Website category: sports
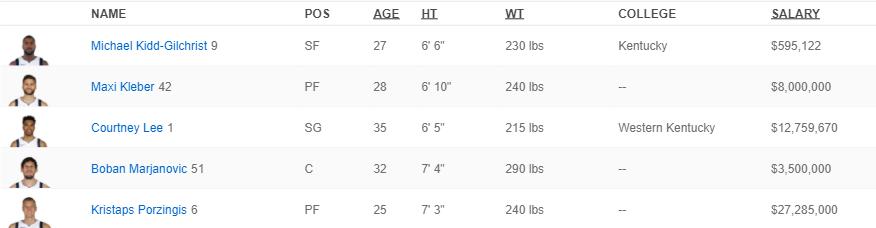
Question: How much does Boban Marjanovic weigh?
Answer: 290 lbs

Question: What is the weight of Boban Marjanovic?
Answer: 290 lbs

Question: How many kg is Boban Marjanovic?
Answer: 290 lbs

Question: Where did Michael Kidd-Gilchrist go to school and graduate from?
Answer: Kentucky

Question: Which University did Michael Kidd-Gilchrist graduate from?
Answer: Kentucky

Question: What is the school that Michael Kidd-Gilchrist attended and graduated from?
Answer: Kentucky

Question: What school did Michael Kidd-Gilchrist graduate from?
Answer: Kentucky

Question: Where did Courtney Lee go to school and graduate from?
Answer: Western Kentucky

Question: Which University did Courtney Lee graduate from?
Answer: Western Kentucky

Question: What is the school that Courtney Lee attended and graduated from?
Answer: Western Kentucky

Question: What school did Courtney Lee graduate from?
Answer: Western Kentucky

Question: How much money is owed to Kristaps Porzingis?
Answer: $27,285,000

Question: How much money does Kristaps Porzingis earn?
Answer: $27,285,000

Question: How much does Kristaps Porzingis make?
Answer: $27,285,000

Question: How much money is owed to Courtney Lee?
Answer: $12,759,670

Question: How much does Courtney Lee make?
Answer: $12,759,670

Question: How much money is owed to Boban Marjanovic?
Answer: $3,500,000

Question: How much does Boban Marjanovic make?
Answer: $3,500,000

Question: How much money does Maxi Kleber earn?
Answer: $8,000,000

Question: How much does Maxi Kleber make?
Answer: $8,000,000

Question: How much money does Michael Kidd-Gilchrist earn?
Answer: $595,122

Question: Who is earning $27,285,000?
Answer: Kristaps Porzingis

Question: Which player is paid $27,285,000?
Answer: Kristaps Porzingis

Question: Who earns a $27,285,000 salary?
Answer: Kristaps Porzingis

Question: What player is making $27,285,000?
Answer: Kristaps Porzingis

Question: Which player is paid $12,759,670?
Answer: Courtney Lee

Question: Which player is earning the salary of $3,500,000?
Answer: Boban Marjanovic

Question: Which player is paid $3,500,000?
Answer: Boban Marjanovic

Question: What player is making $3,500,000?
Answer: Boban Marjanovic

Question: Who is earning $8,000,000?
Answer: Maxi Kleber

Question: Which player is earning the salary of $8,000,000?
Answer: Maxi Kleber

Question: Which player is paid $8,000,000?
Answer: Maxi Kleber

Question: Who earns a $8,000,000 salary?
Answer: Maxi Kleber

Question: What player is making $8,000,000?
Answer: Maxi Kleber

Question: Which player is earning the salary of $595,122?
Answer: Michael Kidd-Gilchrist

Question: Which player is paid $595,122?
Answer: Michael Kidd-Gilchrist

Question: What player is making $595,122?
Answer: Michael Kidd-Gilchrist

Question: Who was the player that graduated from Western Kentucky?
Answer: Courtney Lee

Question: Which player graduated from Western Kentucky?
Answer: Courtney Lee

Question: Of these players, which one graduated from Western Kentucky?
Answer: Courtney Lee

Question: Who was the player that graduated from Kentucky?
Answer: Michael Kidd-Gilchrist

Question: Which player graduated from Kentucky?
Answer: Michael Kidd-Gilchrist

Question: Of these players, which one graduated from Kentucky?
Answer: Michael Kidd-Gilchrist